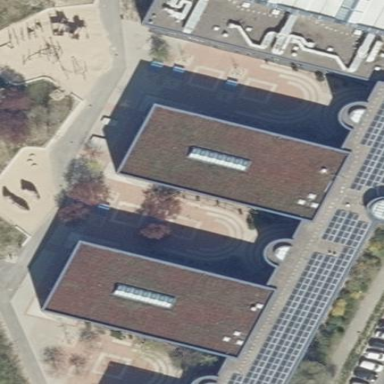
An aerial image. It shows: School building with flat roof.